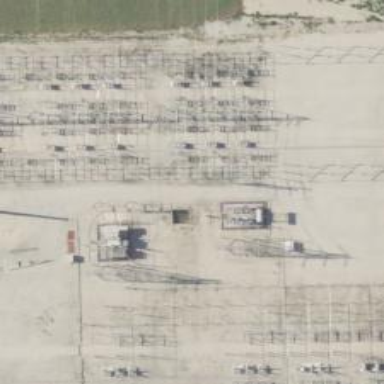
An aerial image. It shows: Switch used for power control.